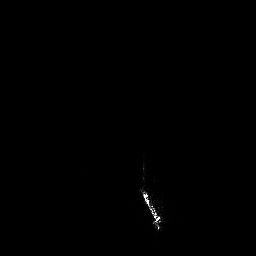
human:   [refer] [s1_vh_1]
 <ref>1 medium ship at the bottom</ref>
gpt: <box>[[53, 62, 62, 89, 0]]</box>